Question: I'm currently trying to add another column (PictureCount) into my result set that returns a count of images located within each unique gallery from another table. (GalleryID links them together.) Every GalleryID could have anywhere from 3 to 20 MediaID's associated with them.
I'm not an expert at SQL so I could use some help. I'm not even sure if its possible to return the count I'm looking for.
Thanks!

A SQL Fiddle to help you: <URL>
Here's my current query that returns everything I need except a Count column which I cant figure out how to do.
'''
WITH CTE AS (
SELECT a.GalleryTitle, a.GalleryDate, b.*,
ROW_NUMBER() OVER (PARTITION BY a.GalleryID, a.GalleryTitle, a.GalleryDate
ORDER BY b.MediaThumb DESC) AS Rn
FROM Media b
INNER JOIN Galleries A
ON a.GalleryID = b.GalleryID
WHERE b.IsPlug = 0 AND b.IsHidden = 0
),
CTE2 AS
(
SELECT a.GalleryTitle, a.GalleryDate, b.*,
1 Rn
FROM Media b
LEFT OUTER JOIN Galleries A
ON a.GalleryID = b.GalleryID
)
SELECT *, NewID = NEWID() FROM CTE WHERE rn = 1 and MediaTypeID = 4
UNION ALL
SELECT *, NewID = NEWID() FROM CTE2 WHERE rn = 1 and MediaTypeID = 4 and GalleryID is NULL
ORDER BY GalleryDate DESC, GalleryID DESC
'''
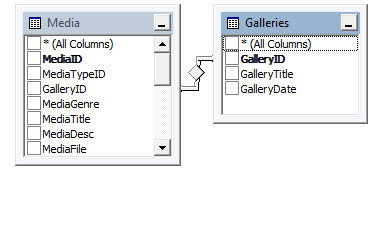
Answer: This should work:
'''
WITH cte As
(
SELECT
a.GalleryID As GalleryID_A,
a.GalleryTitle,
a.GalleryDate,
b.*,
-- You only need to partition by GalleryID:
ROW_NUMBER() OVER (PARTITION BY b.GalleryID ORDER BY b.MediaThumb DESC) As Rn,
-- This will return the number of media records per gallery:
COUNT(1) OVER (PARTITION BY b.GalleryID) As Rc
FROM
Media As b
-- The LEFT JOIN will include media with no gallery,
-- so your second CTE is not needed:
LEFT JOIN Gallery As A
ON b.GalleryID = A.GalleryID
WHERE
-- This filter needs to be within the CTE,
-- otherwise you'll exclude galleries where the last
-- media is not type 4:
b.MediaTypeID = 4
)
SELECT
*
FROM
cte
WHERE
rn = 1
ORDER BY
GalleryDate DESC,
GalleryID DESC
;
'''